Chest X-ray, PA view. Patient: 33 years old, sex F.
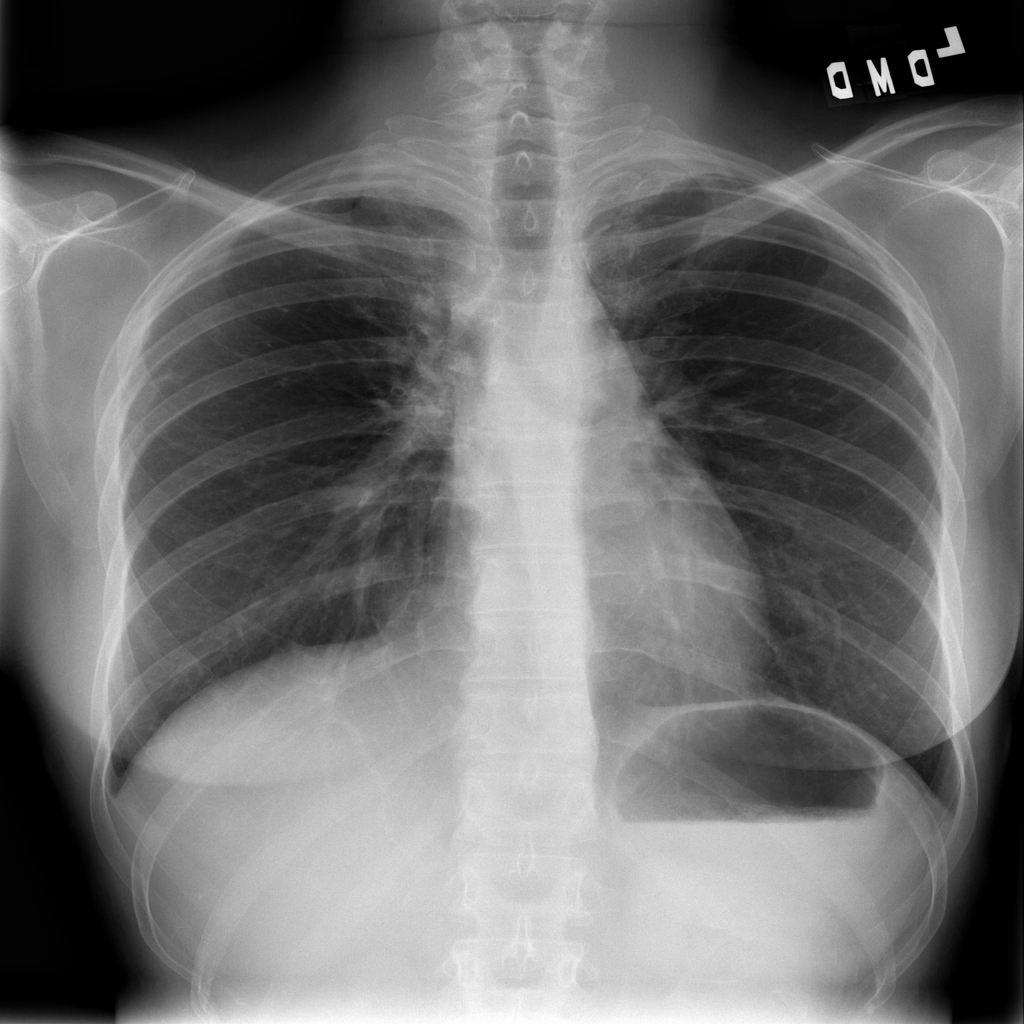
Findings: No Finding